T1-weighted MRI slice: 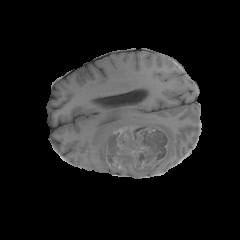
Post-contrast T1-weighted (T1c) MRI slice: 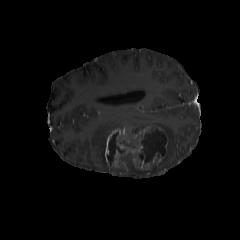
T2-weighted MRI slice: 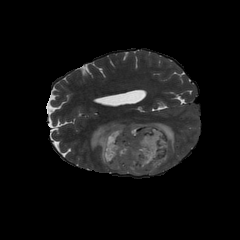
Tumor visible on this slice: yes